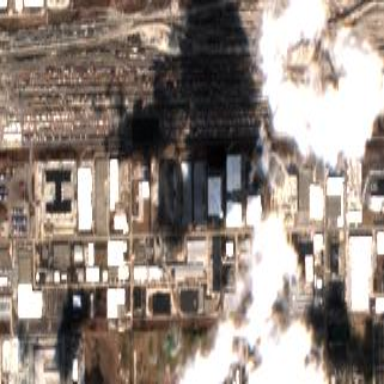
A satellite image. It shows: Industrial area.